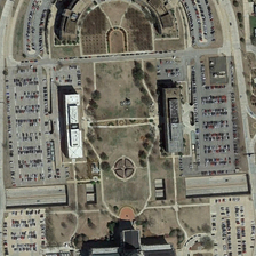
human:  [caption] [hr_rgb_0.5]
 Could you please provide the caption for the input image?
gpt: This is a circular square.

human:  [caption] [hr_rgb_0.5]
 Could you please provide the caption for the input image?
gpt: This is a circular square.

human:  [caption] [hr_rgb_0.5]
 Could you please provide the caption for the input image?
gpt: This is a circular square.

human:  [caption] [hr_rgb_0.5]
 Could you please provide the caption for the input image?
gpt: This is a circular plaza.

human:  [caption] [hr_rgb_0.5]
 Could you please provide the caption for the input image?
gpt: This is a circular square.